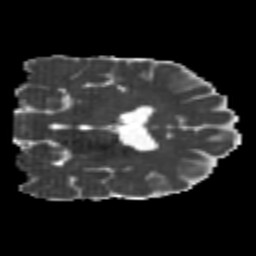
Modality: MD
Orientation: coronal
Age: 21
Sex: male
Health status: healthy
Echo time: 0.074 s